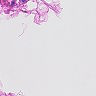
Metastatic tissue present: no